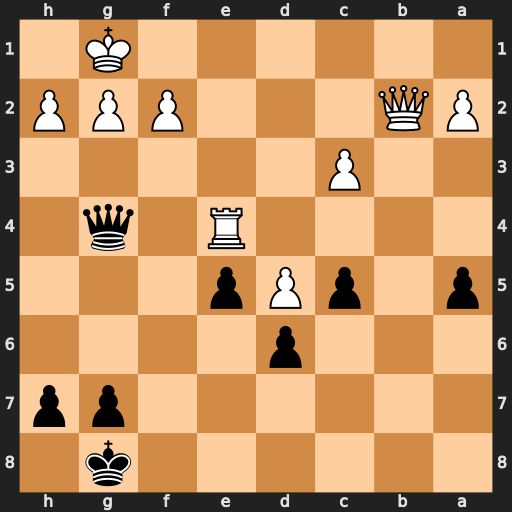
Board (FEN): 6k1/6pp/3p4/p1pPp3/4R1q1/2P5/PQ3PPP/6K1
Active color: b
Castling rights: -
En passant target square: -
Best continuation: Qd1+ Re1 Qxe1#